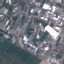
Land use / land cover class: Industrial